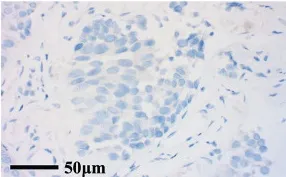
Pathological and imaging examination of case 2. (B) PD-L1 expression evaluated by immunohistochemistry.
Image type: pathology (immunostaining)